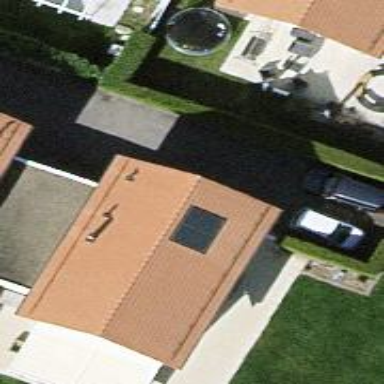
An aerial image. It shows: Gabled roofed house.